Question: i have made a tab scrollable, problem is it shows a white strip to indicate more tab are available , how to get rid of this strip from beginning & end?

here is xml:
'''
<HorizontalScrollView
android:layout_width="fill_parent"
android:layout_height="wrap_content"
android:layout_alignParentBottom="true"
android:fillViewport="true"
android:overScrollMode="never"
android:scrollbars="none" >
<TabWidget
android:id="@android:id/tabs"
android:layout_width="wrap_content"
android:layout_height="wrap_content"
android:background="@drawable/menu_bg" />
</HorizontalScrollView>
'''
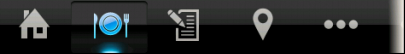
Answer: Try to set 'android:fadingEdge="none"' in your xml, or <URL> in code.